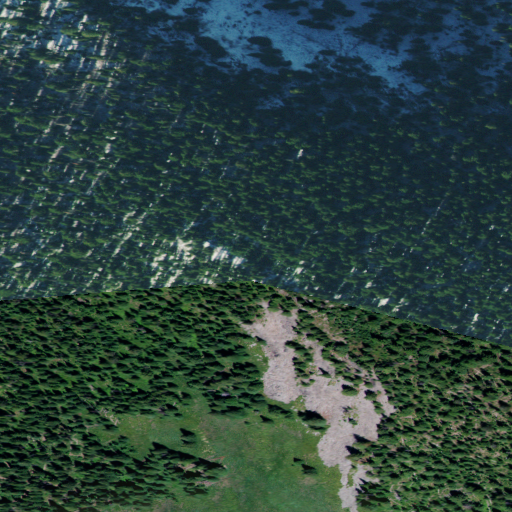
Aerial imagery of mountain in Montana named Black Peak containing evergreen forest and shrub